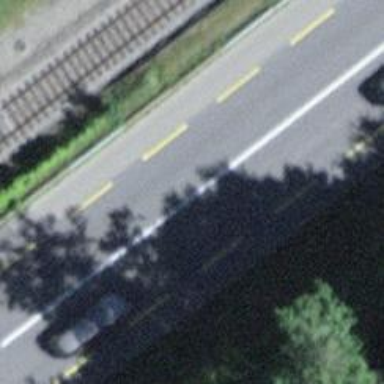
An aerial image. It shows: Asphalt road classified as primary highway.